Question: I am really confused why some of my textboxes and buttons are being cut off, could someone please help me fix this problem? Thanks!!
'''
<Grid>
<TabControl>
<TabItem Name="tabHome">
<TabItem.Header>
<Label Content="Home" MouseLeftButtonDown="tabHome_Click"/>
</TabItem.Header>
<Grid>
<Button Content="Parse" Height="23" x:Name="btn_parse" Width="75" Click="buttonParse_Click" Margin="180,10,180,176"/>
<TextBox IsReadOnly="True" x:Name="txtbox_filepath" Height="25" Width="135" Margin="151,52,150,132" />
<Button Content="Reset" Height="23" x:Name="btn_reset" Width="75" Margin="180,122,180,64" Click="buttonReset_Click"/>
</Grid>
</TabItem>
<TabItem Name="tabConfig">
<TabItem.Header>
<Label Content="Configuration" MouseLeftButtonDown="tabConfig_Click"/>
</TabItem.Header>
<ScrollViewer>
<StackPanel Name="panelConfig">
</StackPanel>
</ScrollViewer>
</TabItem>
<Grid>
'''

As you can see the button and the textbox is cut off in the corners.
Thank you for the help I appreciate it.
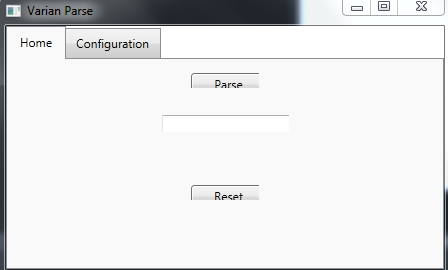
Answer: When you give a Margin value like this 'Margin="180,10,180,176"' then it means that the control has to be placed 180 dip from Left and 10 dip from Top, 180 from Right and 176 from bottom with reference to the parent control. Your controls were clipped because of the high Margin values.

Note: dip - device independent pixels.
It is better to create 'RowDefinitions' for 'Grid' and place controls in separate rows with reasonable margin value as shown below.
'''
<Grid>
<TabControl>
<TabItem Name="tabHome">
<TabItem.Header>
<Label Content="Home"/>
</TabItem.Header>
<Grid>
<Grid.RowDefinitions>
<RowDefinition Height="Auto"/>
<RowDefinition Height="Auto"/>
<RowDefinition Height="Auto"/>
</Grid.RowDefinitions>
<Button Grid.Row="0" Content="Parse" Height="23" x:Name="btn_parse" Width="75" Margin="10" />
<TextBox Grid.Row="1" IsReadOnly="True" x:Name="txtbox_filepath" Height="25" Width="135" Margin="10" />
<Button Grid.Row="2" Content="Reset" Height="23" x:Name="btn_reset" Width="75" Margin="10"/>
</Grid>
</TabItem>
<TabItem Name="tabConfig">
<TabItem.Header>
<Label Content="Configuration"/>
</TabItem.Header>
<ScrollViewer>
<StackPanel Name="panelConfig">
</StackPanel>
</ScrollViewer>
</TabItem>
</TabControl>
</Grid>
'''